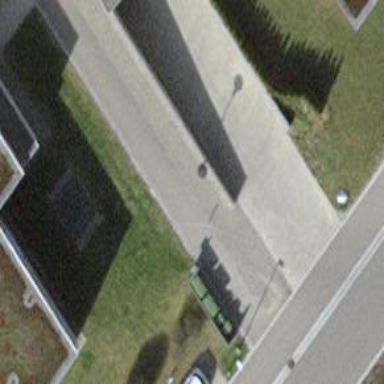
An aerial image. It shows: Bollard barrier.